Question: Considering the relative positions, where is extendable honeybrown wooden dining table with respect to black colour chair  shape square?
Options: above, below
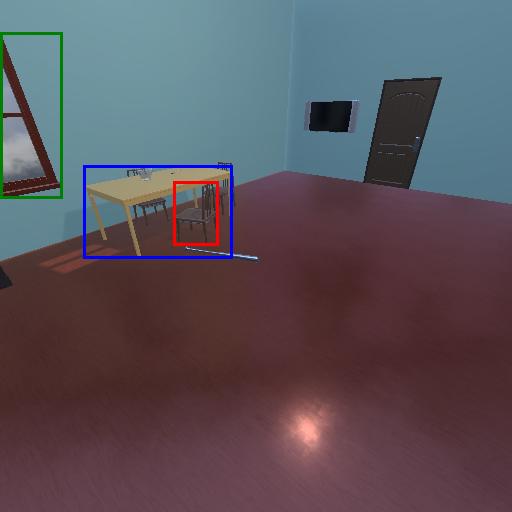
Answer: above